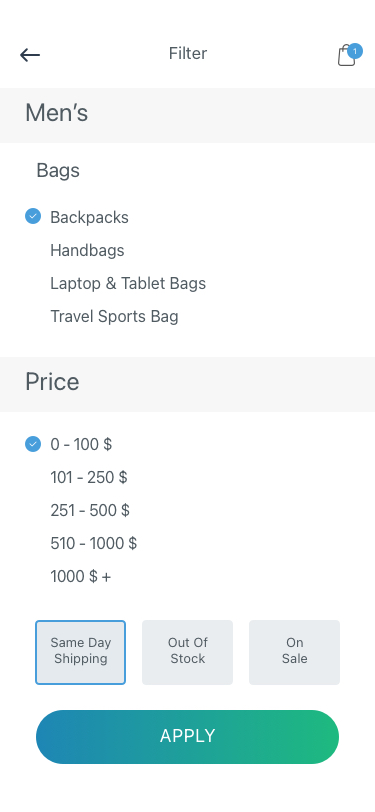
Text in this UI design:
APPLY
Same Day
Shipping
Out Of
Stock
On
Sale
0 - 100 $
101 - 250 $
251 - 500 $
510 - 1000 $
1000 $ +
Price
Bags
Backpacks
Handbags
Laptop & Tablet Bags
Travel Sports Bag
Men’s
1
Filter